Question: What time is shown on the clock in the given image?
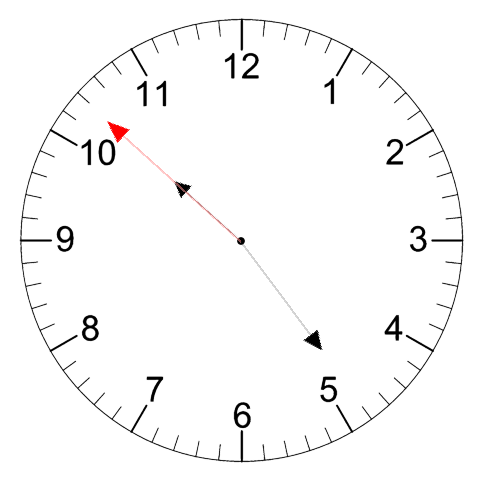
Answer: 10:23:52